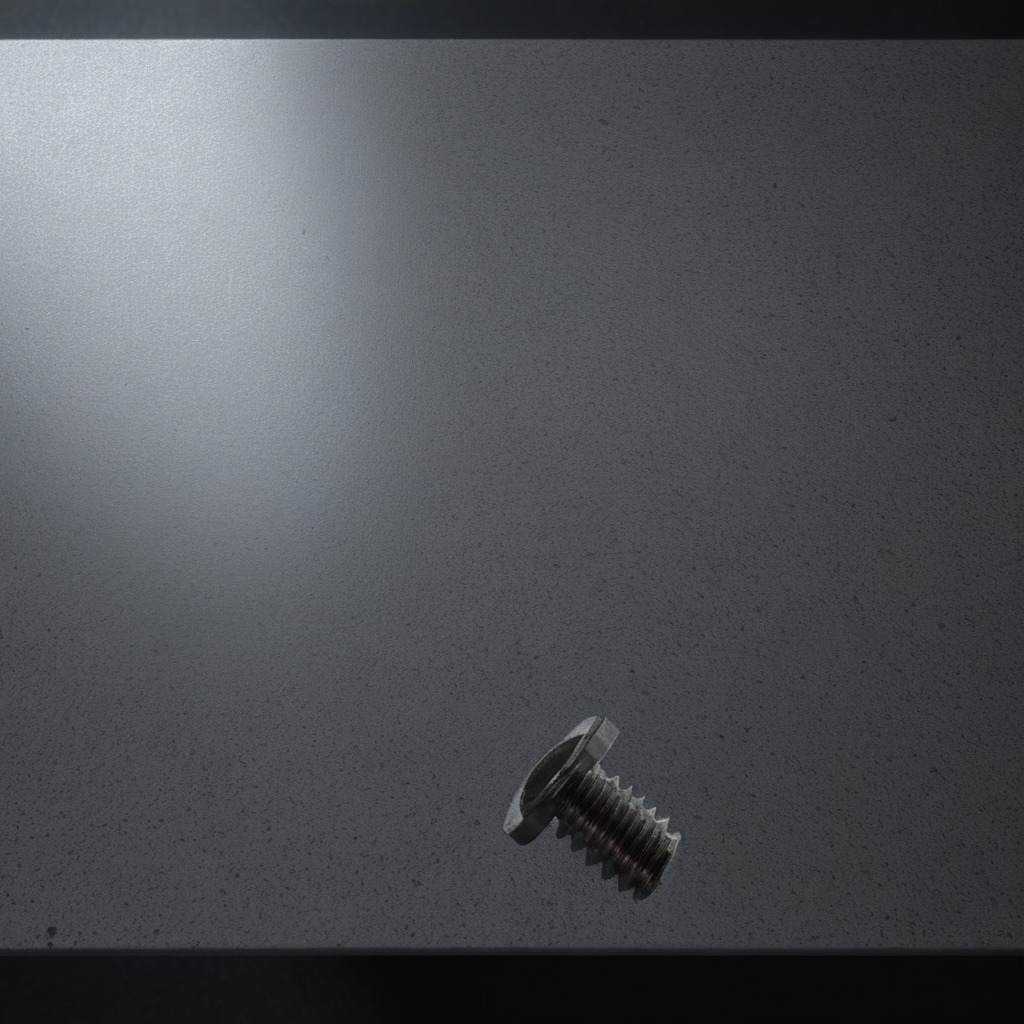
A metal screw is lying on the clean granite table inside a workshop at night.